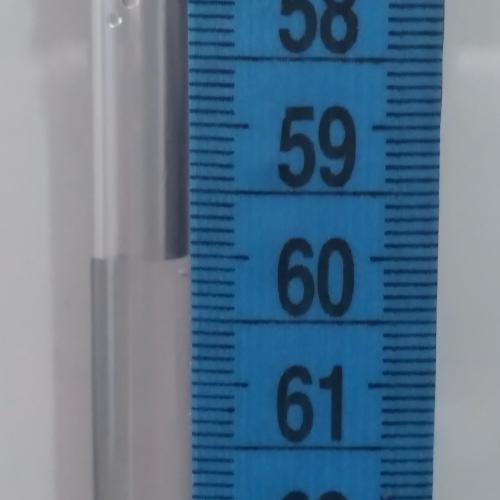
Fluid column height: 60.0 cm